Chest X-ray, AP view. Patient: 63 years old, sex F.
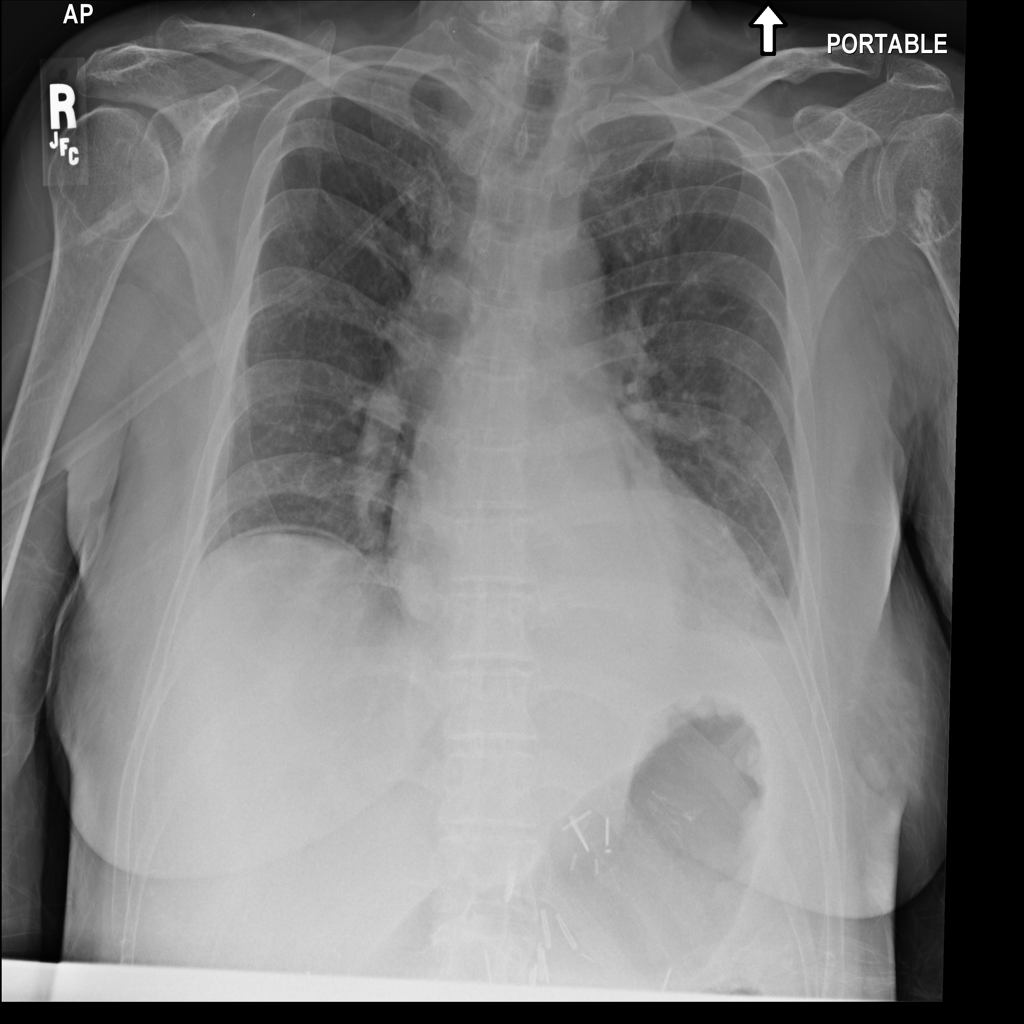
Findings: Consolidation